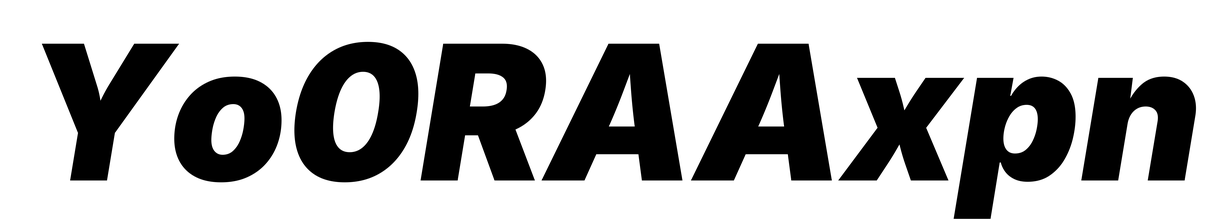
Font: Inter-Italic_Black_Italic